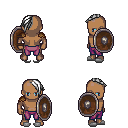
a pixel art fantasy rpg character, male body template, human, dark skin, leather shoulder armor, magenta pants, white long mohawk hairstyle, bracelets, white slippers, shield, four views (front, back, left, right), 2x2 character sprite sheet, small pixel art, hard edges, no anti-aliasing